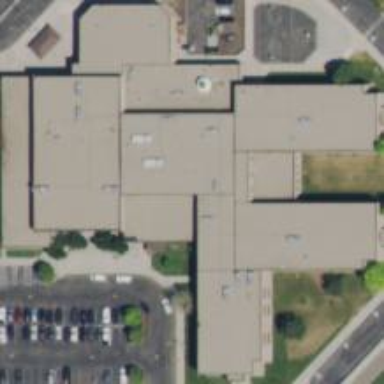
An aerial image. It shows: School building.